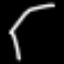
Label: octagon